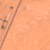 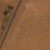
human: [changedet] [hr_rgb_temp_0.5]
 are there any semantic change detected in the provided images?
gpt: There is no difference.